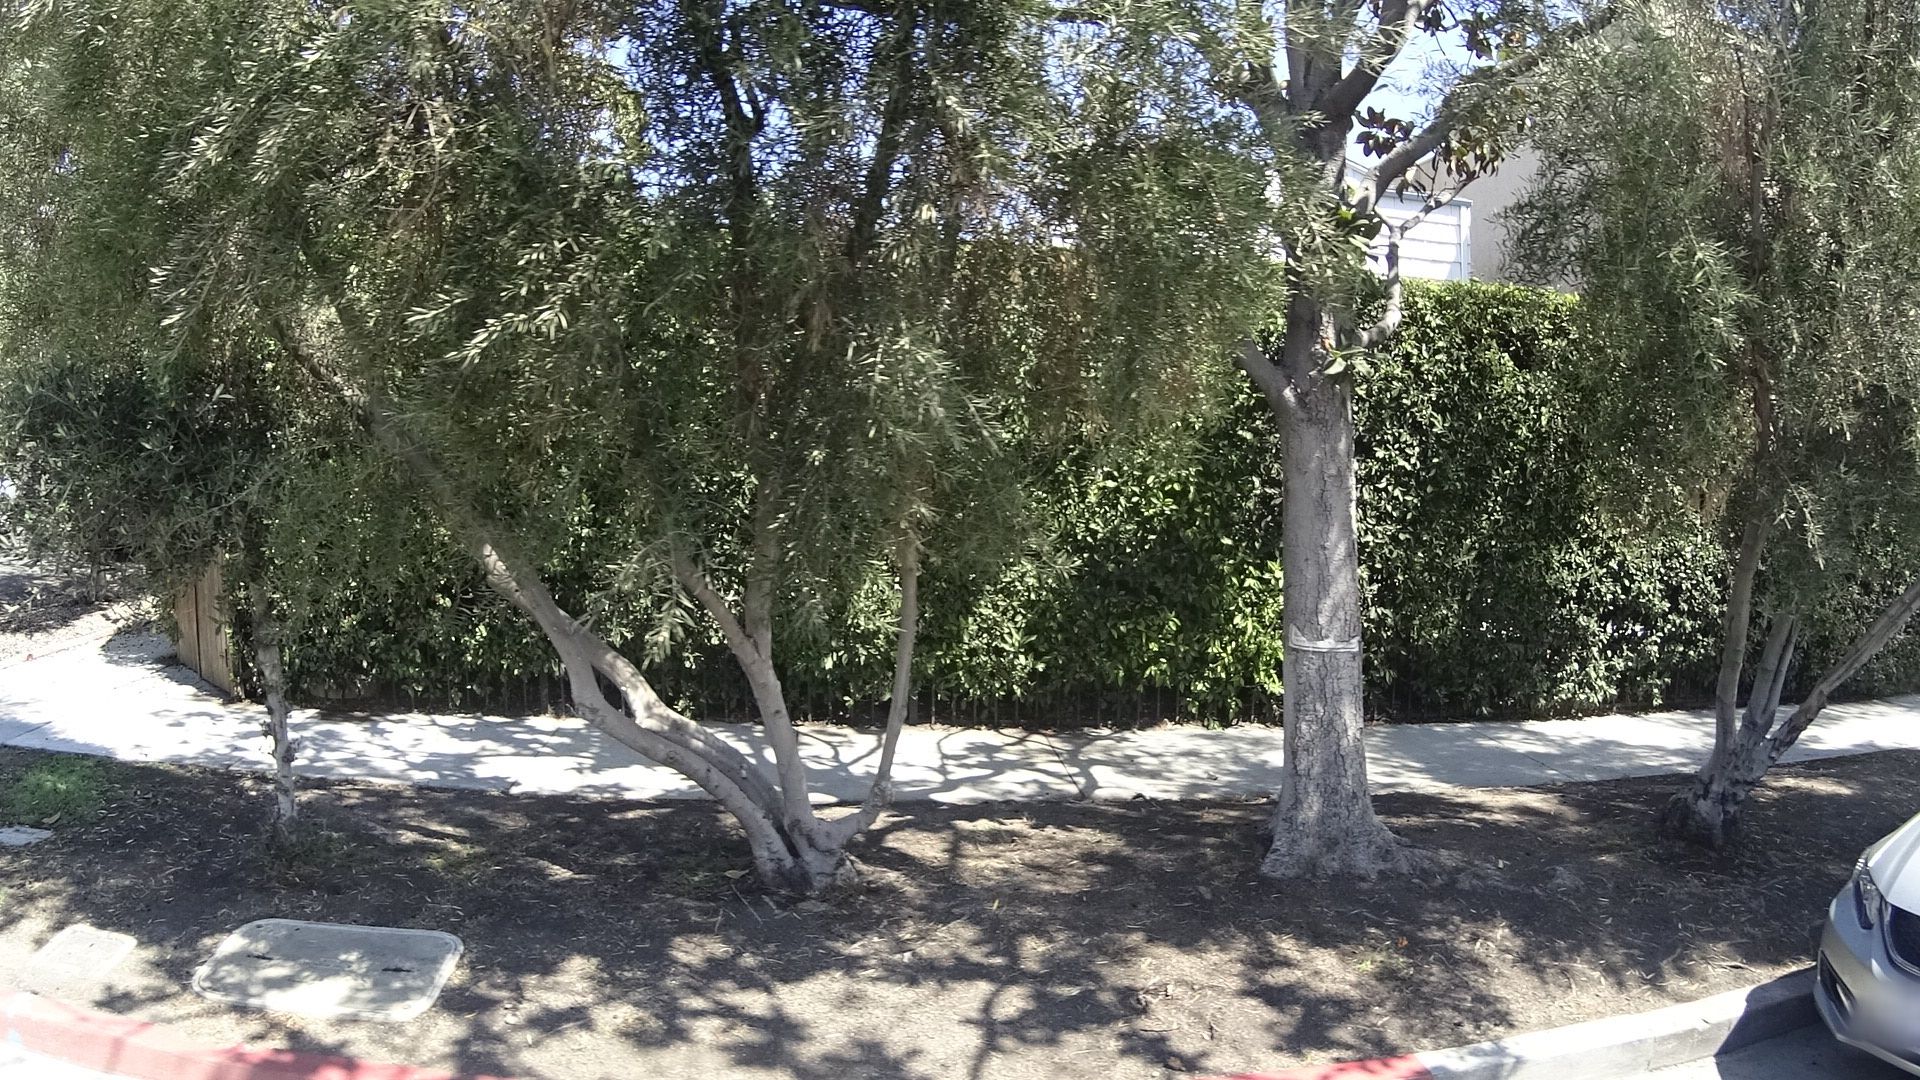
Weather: clear
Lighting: day
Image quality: good
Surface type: walking surface
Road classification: residential
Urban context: urban centre
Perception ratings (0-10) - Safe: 2.37, Lively: 3.79, Beautiful: 8.68, Boring: 3.99, Depressing: 2.41, Wealthy: 3.79